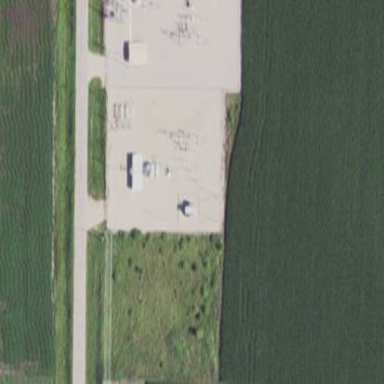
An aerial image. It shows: Outdoor substation. It is collector substation.